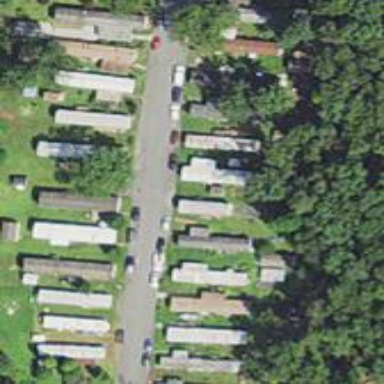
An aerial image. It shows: Residential area with mobile homes.